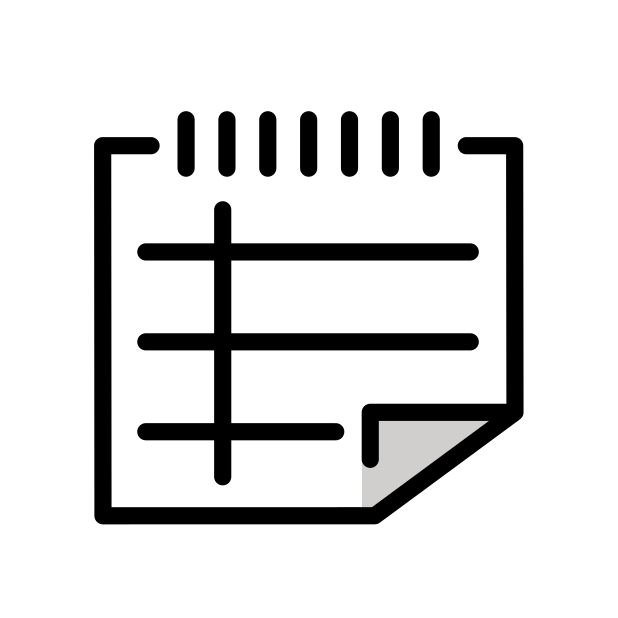
Emoji: 🗒
Name: spiral note pad
Unicode: 0x1f5d2